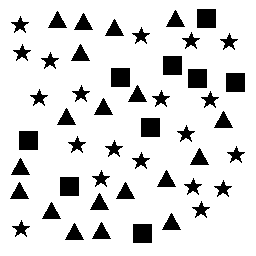
Squares: 9
Triangles: 19
Stars: 20
Total shapes: 48